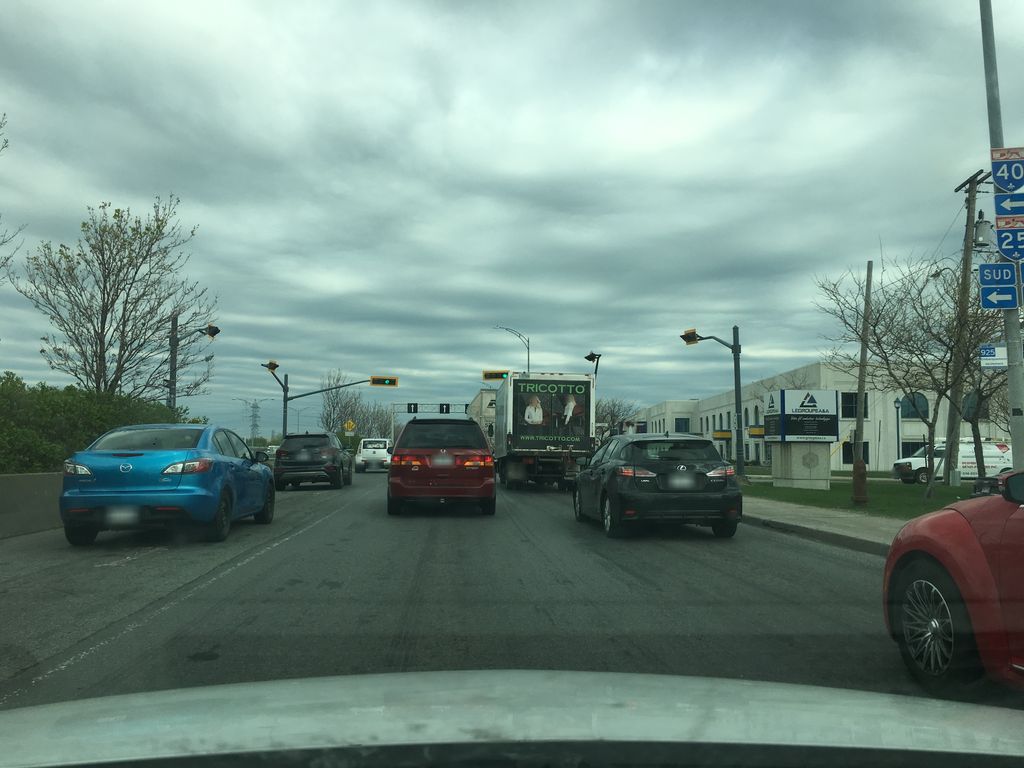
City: montreal